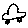
Label: car